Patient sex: F
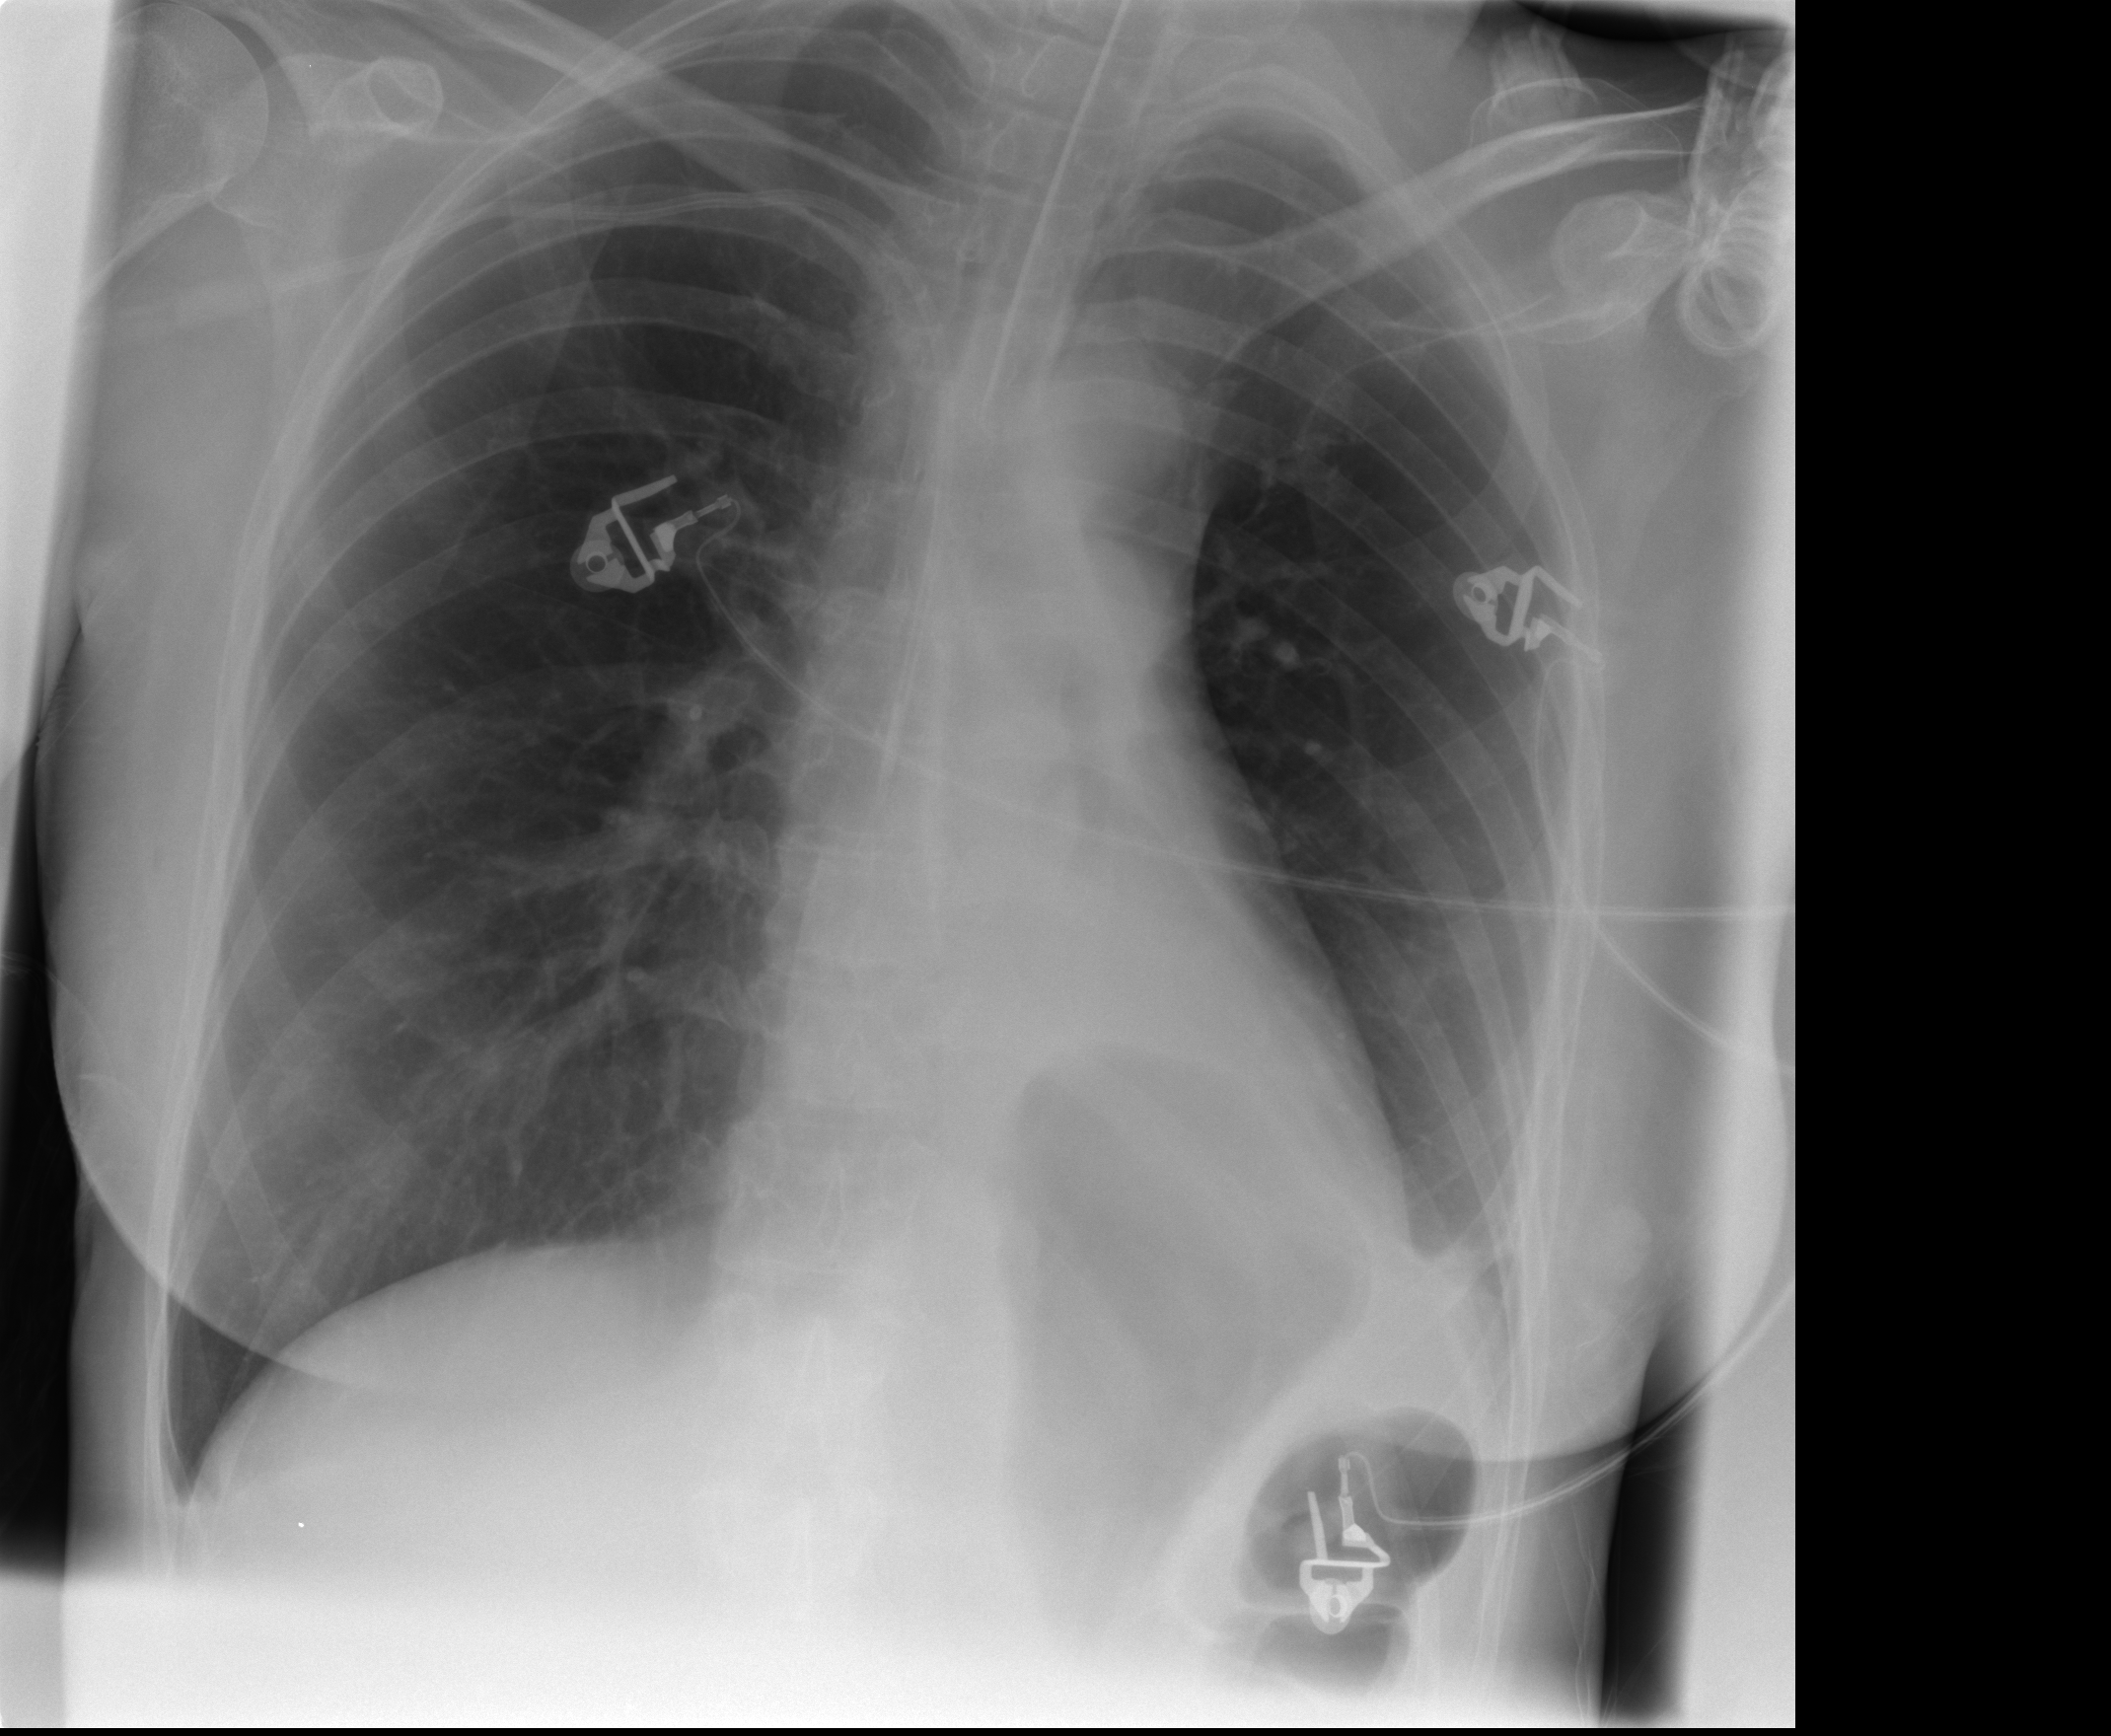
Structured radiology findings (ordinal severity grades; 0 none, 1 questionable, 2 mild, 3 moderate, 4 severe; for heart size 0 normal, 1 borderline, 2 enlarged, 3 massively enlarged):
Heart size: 0
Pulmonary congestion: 0
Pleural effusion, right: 0
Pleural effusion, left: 1
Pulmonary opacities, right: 0
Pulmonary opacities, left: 0
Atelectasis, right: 1
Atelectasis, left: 1